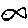
Label: fish